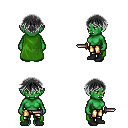
a pixel art fantasy rpg character, female body template, orc, green skin, green cape, gold greaves, gray short bangs hairstyle, black shoes, dagger, four views (front, back, left, right), 2x2 character sprite sheet, small pixel art, hard edges, no anti-aliasing